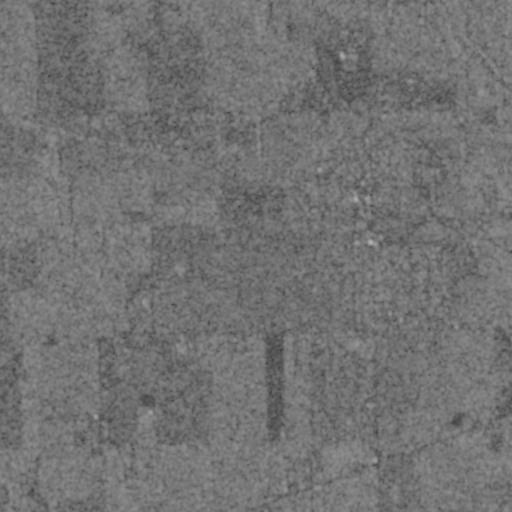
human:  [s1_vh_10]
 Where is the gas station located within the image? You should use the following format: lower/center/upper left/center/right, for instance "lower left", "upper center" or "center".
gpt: The gas station is located in the center right of the image.
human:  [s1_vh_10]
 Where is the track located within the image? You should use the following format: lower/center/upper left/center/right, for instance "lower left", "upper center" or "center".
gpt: The track is located in the upper right of the image.
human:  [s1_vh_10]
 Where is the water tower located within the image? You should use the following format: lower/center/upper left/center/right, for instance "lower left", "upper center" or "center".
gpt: The water tower is located in the center right of the image.
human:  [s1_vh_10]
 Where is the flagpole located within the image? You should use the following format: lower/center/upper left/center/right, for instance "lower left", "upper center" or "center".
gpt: The flagpole is located in the center right of the image.
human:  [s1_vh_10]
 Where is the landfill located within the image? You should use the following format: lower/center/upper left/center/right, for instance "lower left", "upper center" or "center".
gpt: There is no landfill in the image.

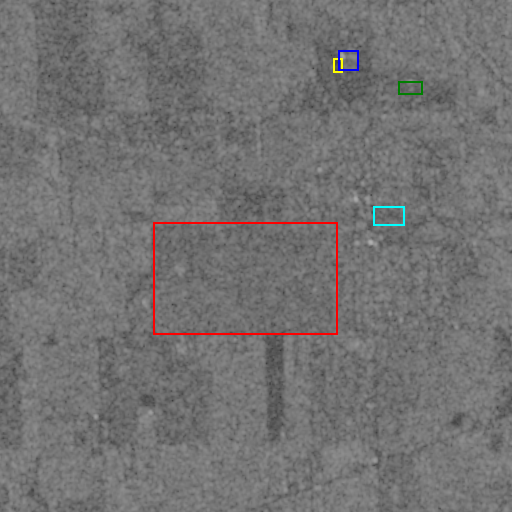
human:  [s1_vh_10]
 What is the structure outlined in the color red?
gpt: The structure outlined in red is a crop field.
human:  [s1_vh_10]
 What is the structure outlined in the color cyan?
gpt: The structure outlined in cyan is a park.
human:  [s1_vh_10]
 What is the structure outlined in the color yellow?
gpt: The structure outlined in yellow is a parking lot.
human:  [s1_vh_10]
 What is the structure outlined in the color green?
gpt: The structure outlined in green is a track.
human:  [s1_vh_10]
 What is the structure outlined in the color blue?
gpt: The structure outlined in blue is a building.
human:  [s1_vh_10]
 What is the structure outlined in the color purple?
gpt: There is no purple outline.